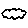
Label: cloud